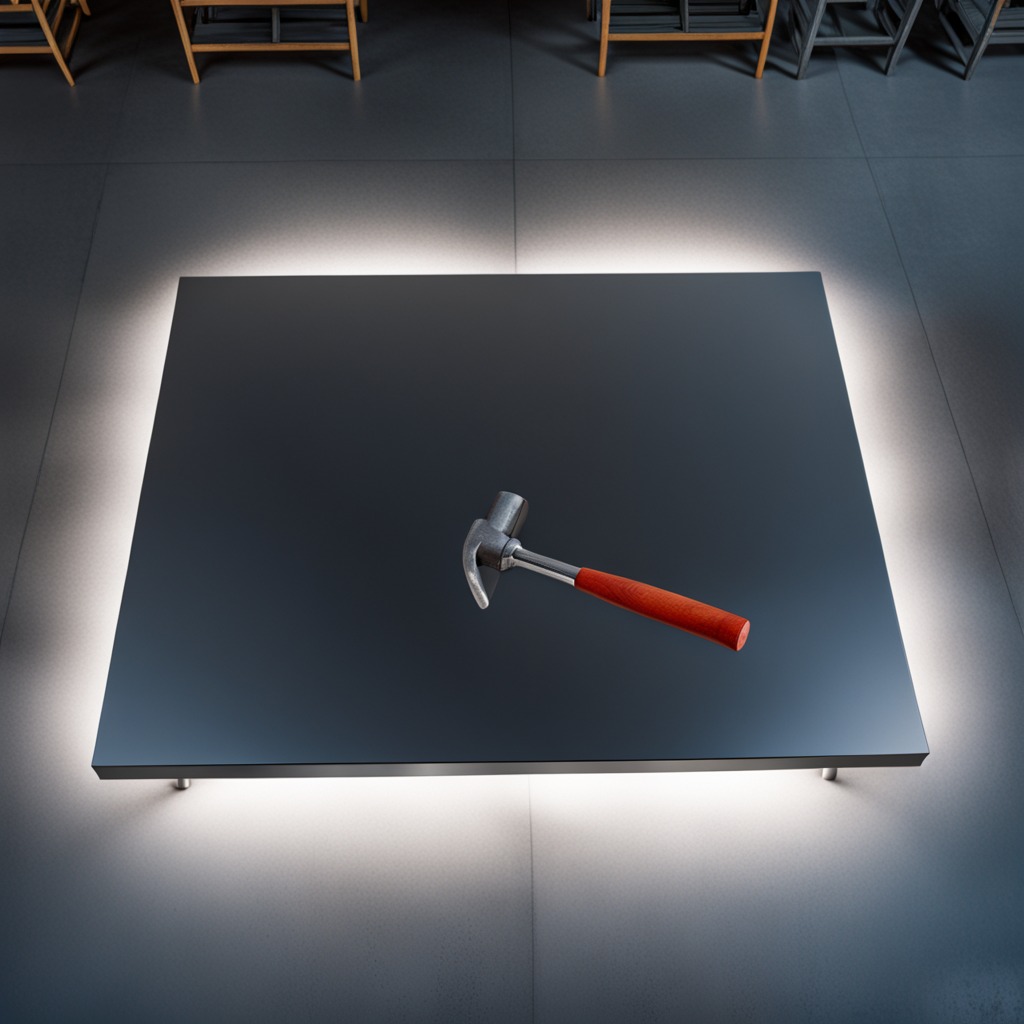
A hammer is lying on the clean empty table in the basement in the evening.